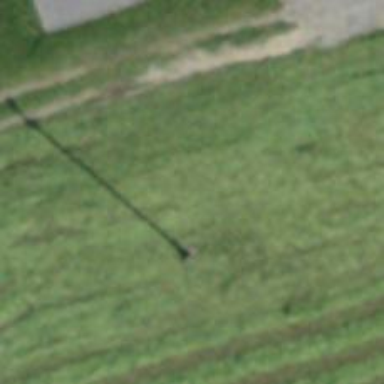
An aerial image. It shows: Power pole.